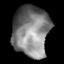
Tissue: lung
Cell type: Myeloid cells
Senescence score: 0.2261
Nuclear area (px): 1808
Mean DAPI intensity: 128.198